Brain MRI, t2w sequence, axial 2D slice.
Patient: age 28, sex M, weight 95 kg, height 1.95 m
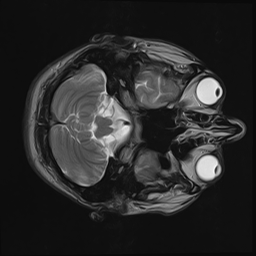